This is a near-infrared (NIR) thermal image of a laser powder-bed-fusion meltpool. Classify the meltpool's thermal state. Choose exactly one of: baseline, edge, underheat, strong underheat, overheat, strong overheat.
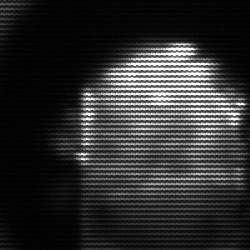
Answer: baseline